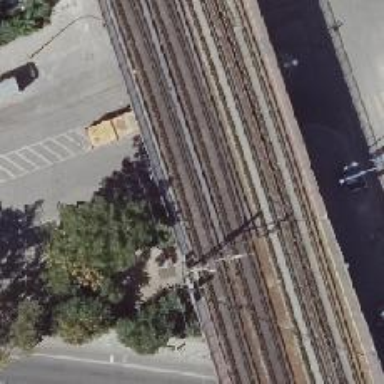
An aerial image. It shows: Bridge for electrified railway with contact line. The railway has ballastless track.